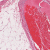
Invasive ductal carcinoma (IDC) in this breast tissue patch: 0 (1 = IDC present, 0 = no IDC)